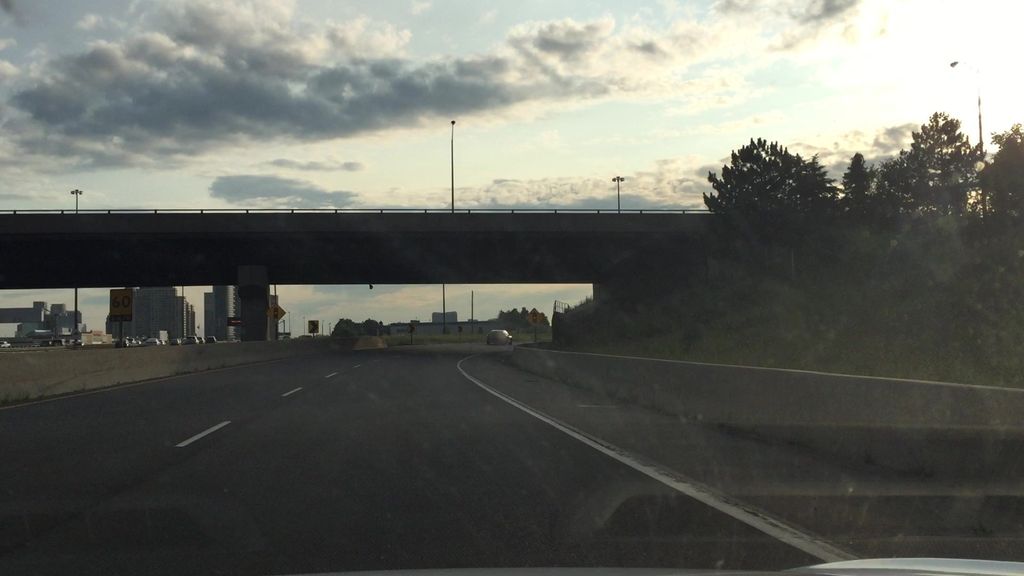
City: toronto